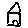
Label: house